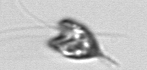
Label: Pyramimonas_longicauda